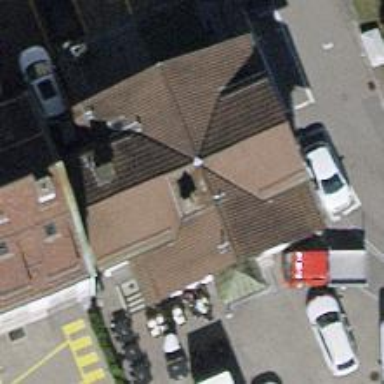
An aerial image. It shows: Restaurant.